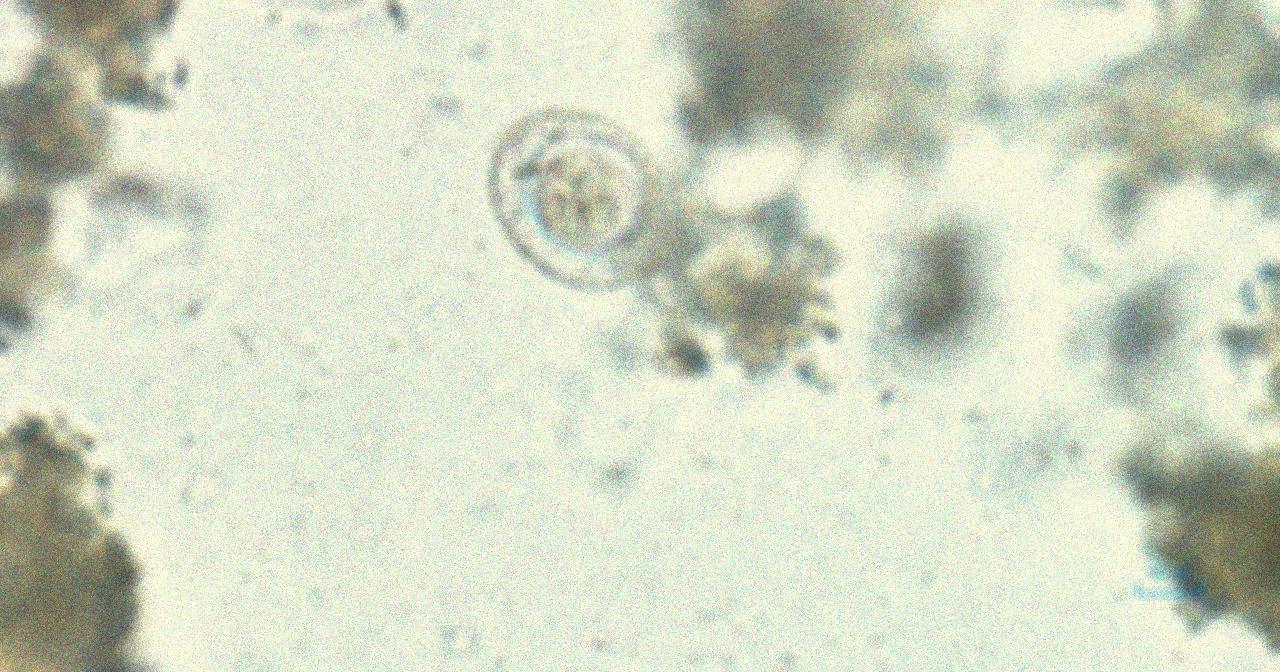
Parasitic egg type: Hymenolepis nana